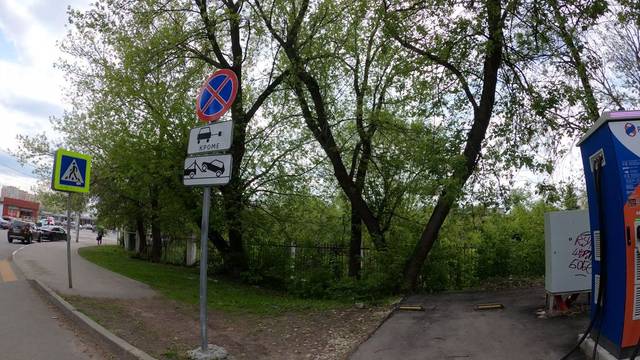
Region: Russia
Coordinates: 54.636, 39.764